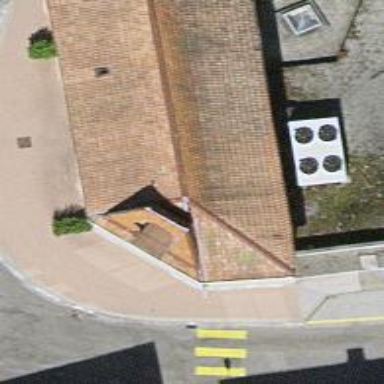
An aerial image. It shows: Restaurant.